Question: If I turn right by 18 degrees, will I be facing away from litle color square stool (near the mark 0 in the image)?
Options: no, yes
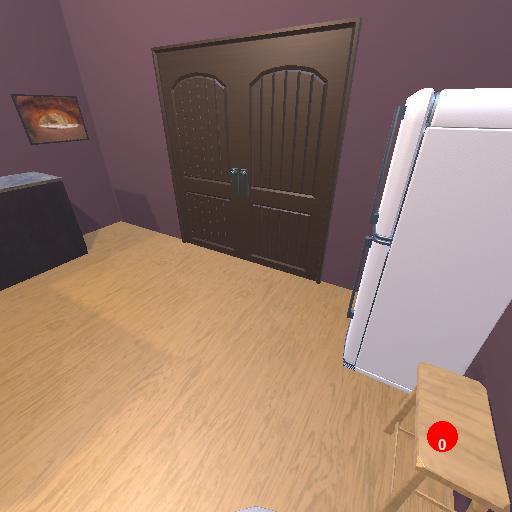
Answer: no